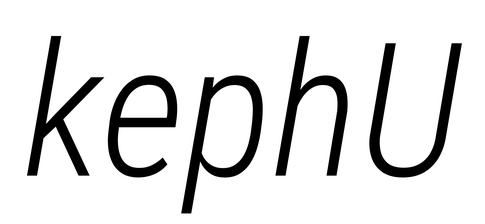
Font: Roboto-Italic_Condensed_Light_Italic